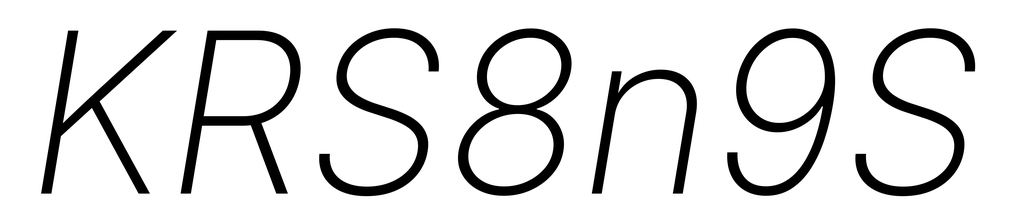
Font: Inter-Italic_ExtraLight_Italic